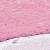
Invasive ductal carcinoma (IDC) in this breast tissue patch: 0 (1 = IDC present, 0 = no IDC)